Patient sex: M
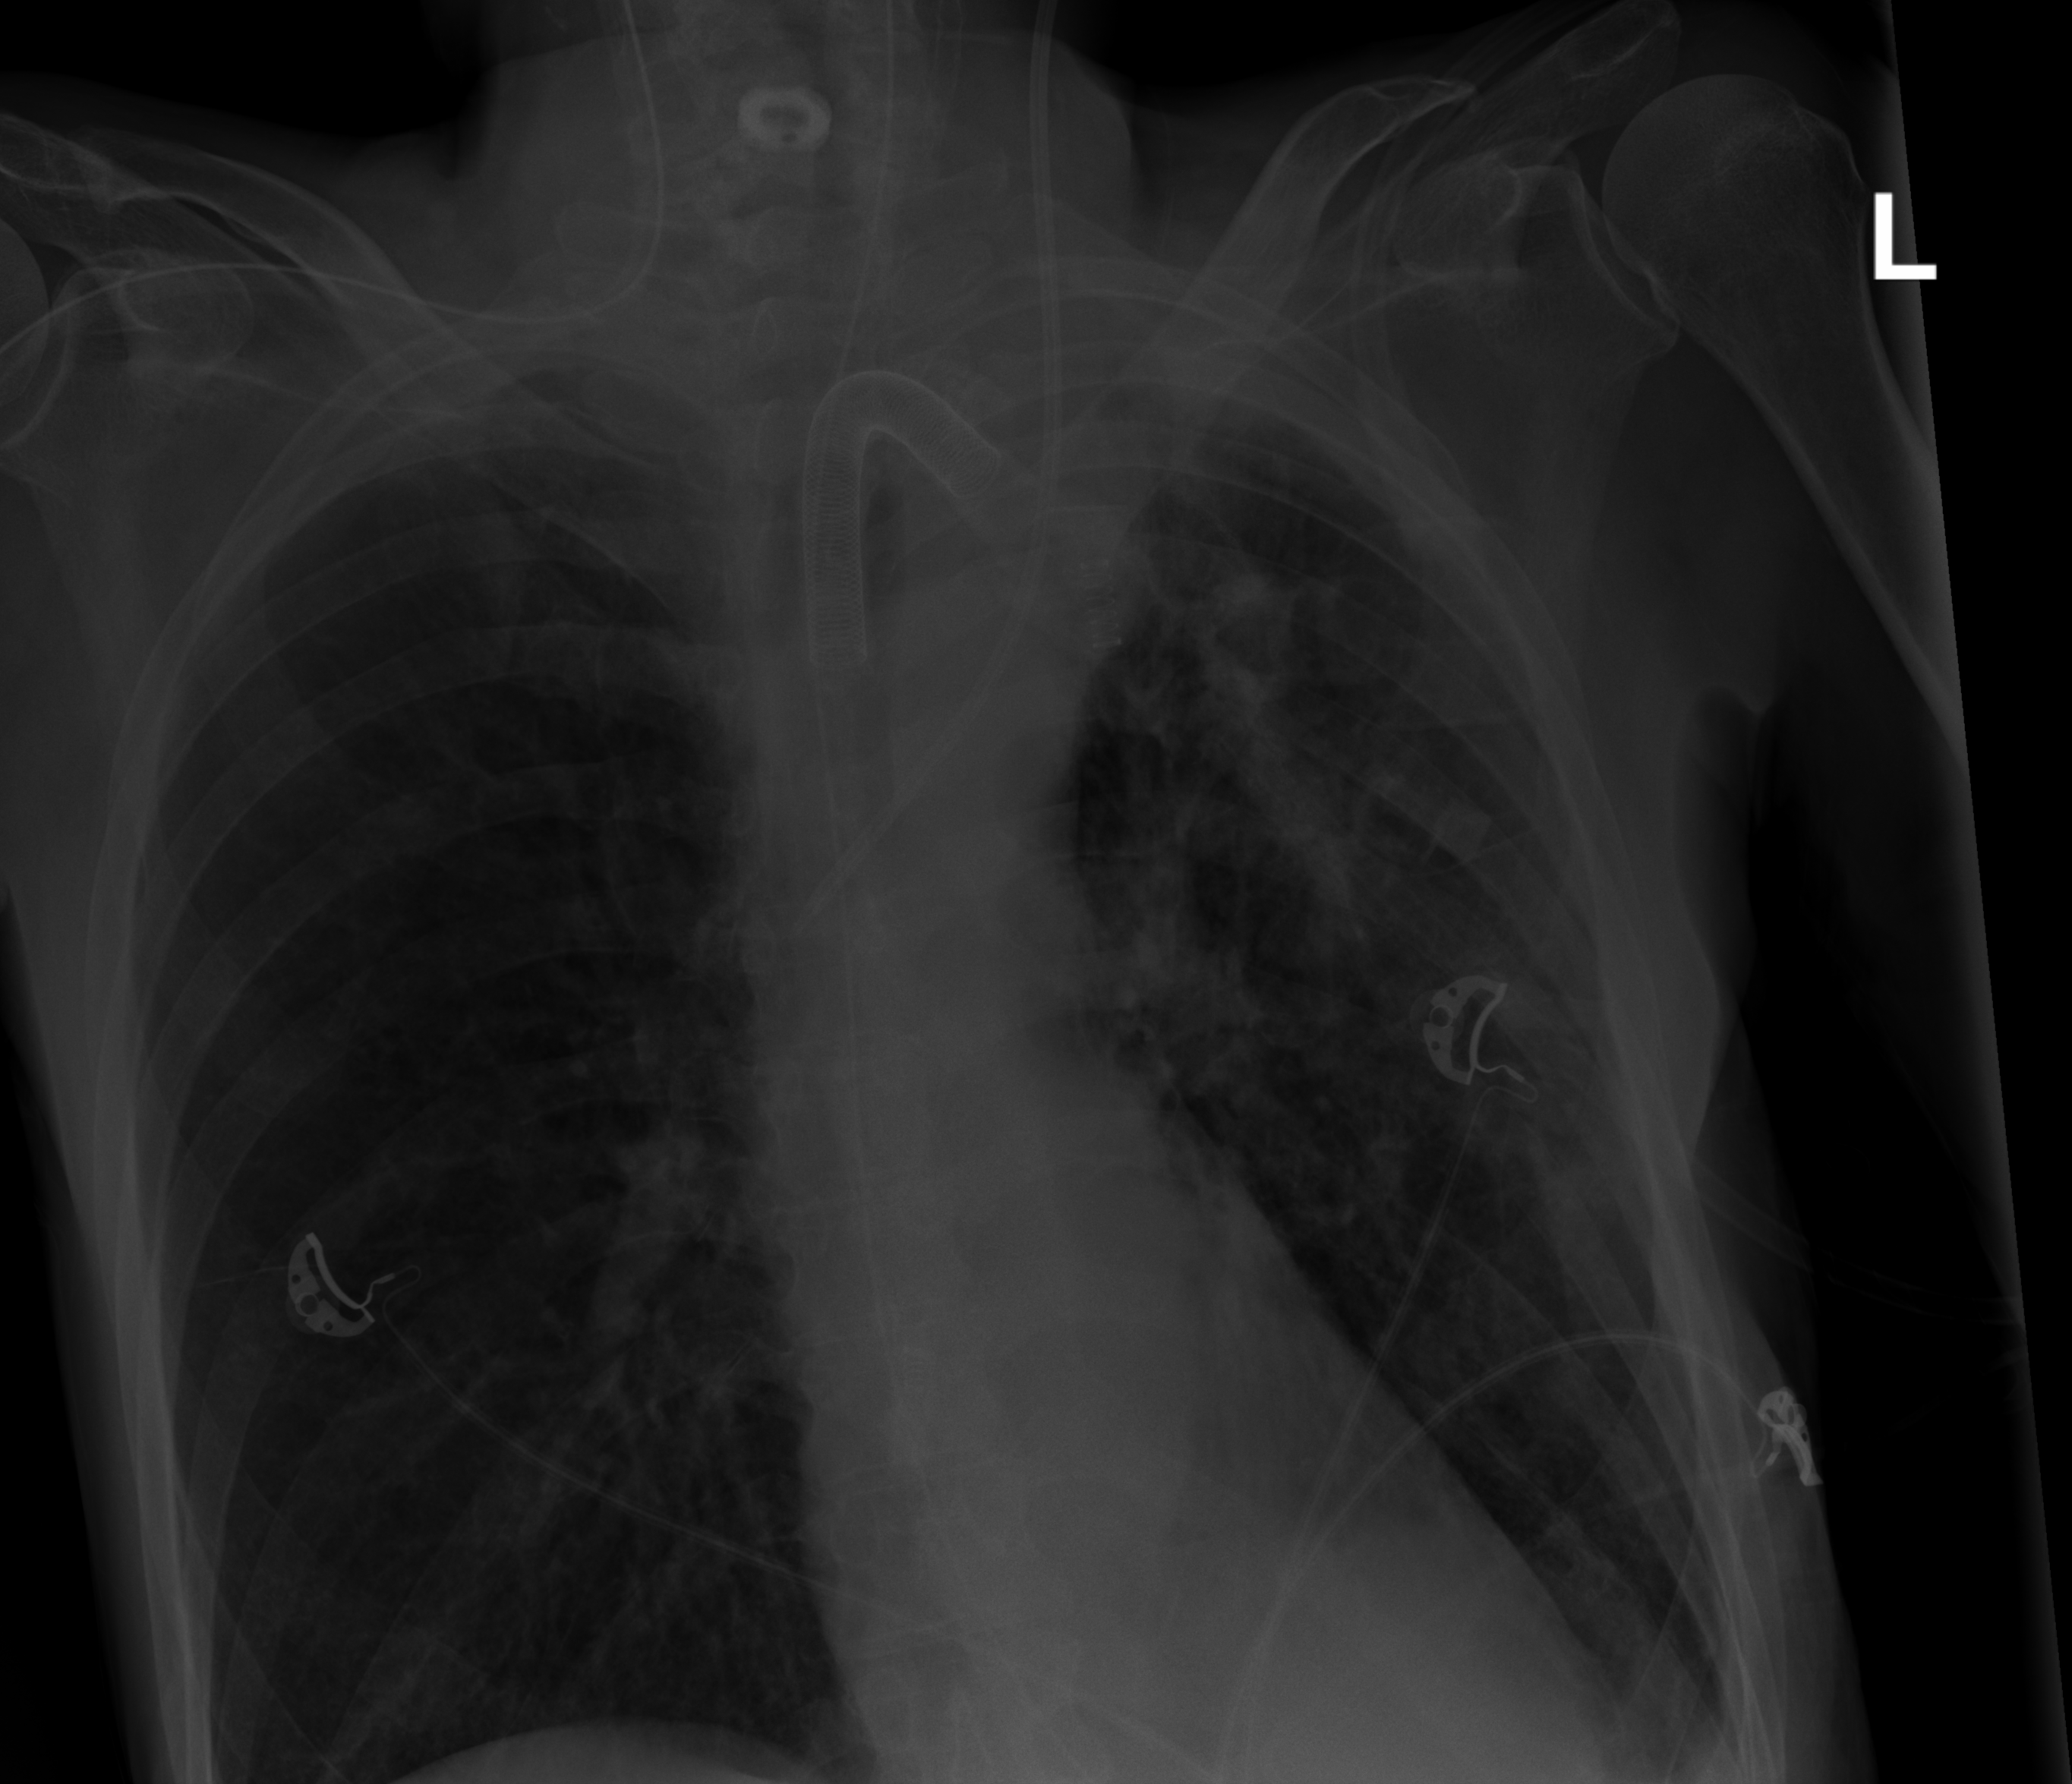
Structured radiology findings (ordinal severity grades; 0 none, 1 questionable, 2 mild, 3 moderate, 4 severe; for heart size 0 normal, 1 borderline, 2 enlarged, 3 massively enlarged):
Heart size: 0
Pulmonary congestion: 0
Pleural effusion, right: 0
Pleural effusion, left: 2
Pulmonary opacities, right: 0
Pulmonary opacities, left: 3
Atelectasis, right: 0
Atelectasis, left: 2